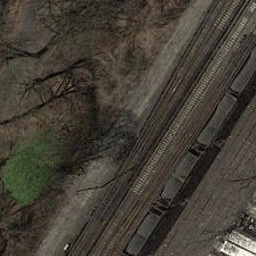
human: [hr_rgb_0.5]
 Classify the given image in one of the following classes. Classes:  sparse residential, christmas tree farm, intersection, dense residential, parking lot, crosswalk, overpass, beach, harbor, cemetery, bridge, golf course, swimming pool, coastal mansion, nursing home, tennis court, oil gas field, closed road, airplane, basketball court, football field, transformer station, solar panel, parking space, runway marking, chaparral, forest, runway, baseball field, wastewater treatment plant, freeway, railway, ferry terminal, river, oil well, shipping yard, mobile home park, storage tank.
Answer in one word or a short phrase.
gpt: railway